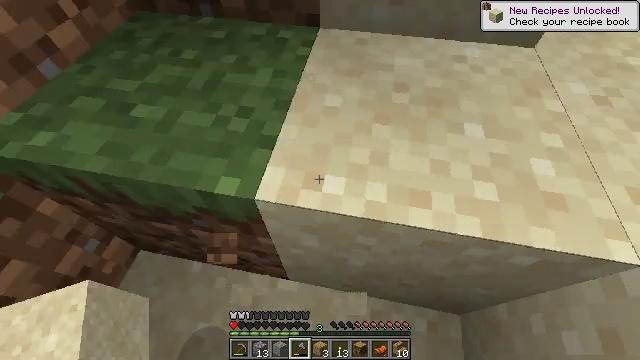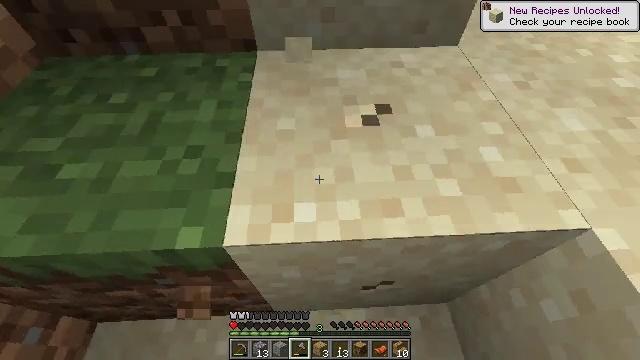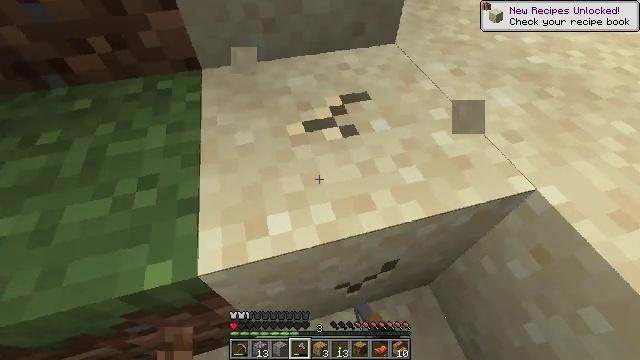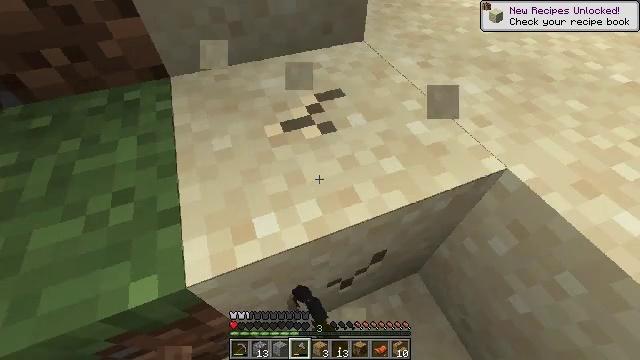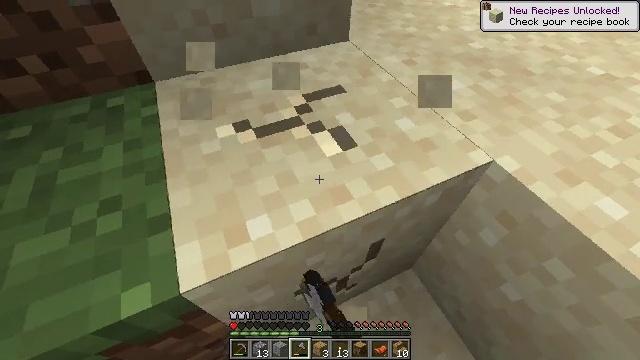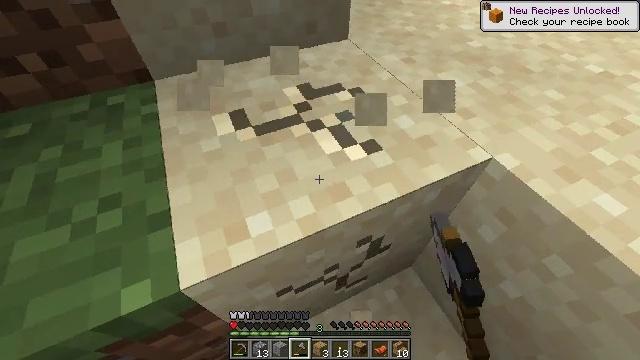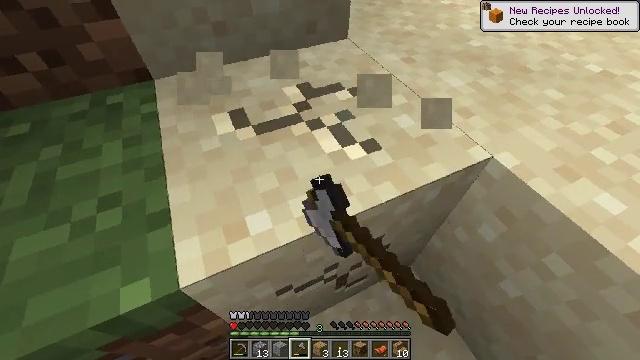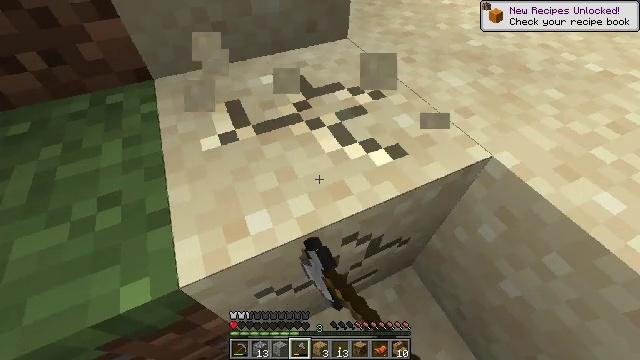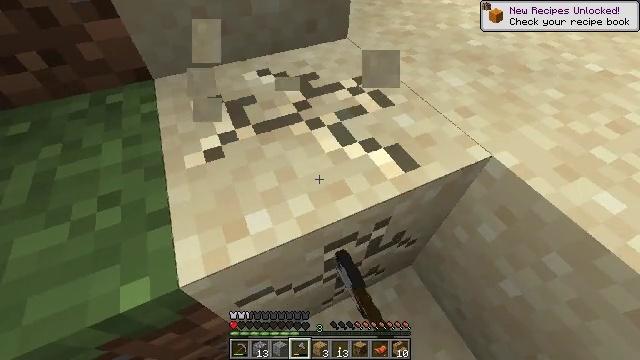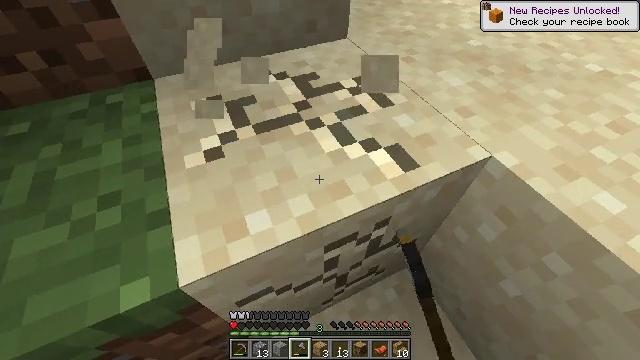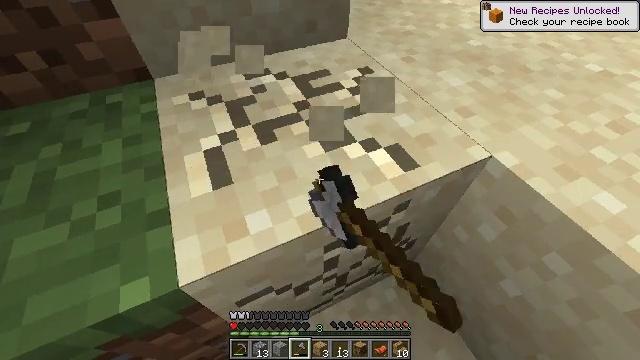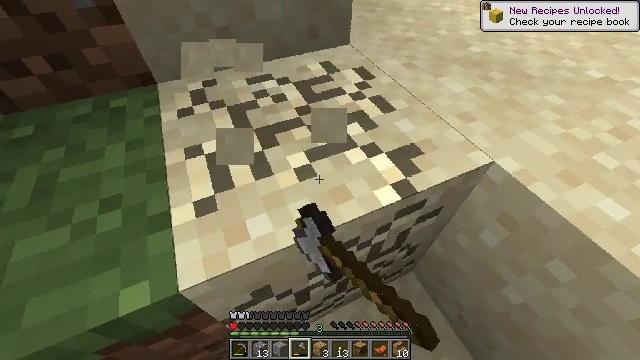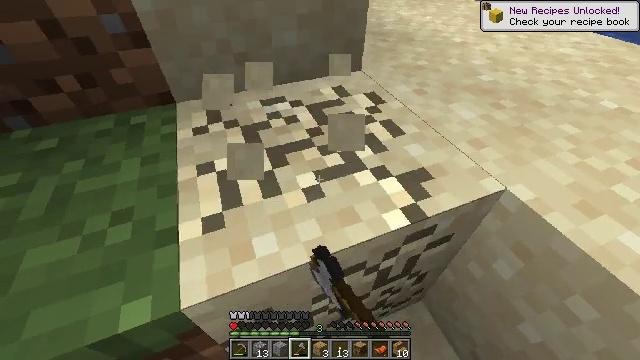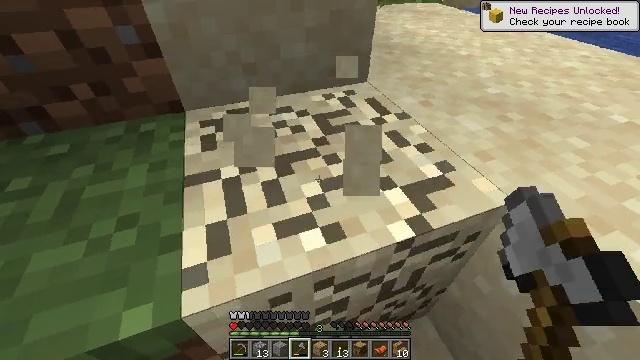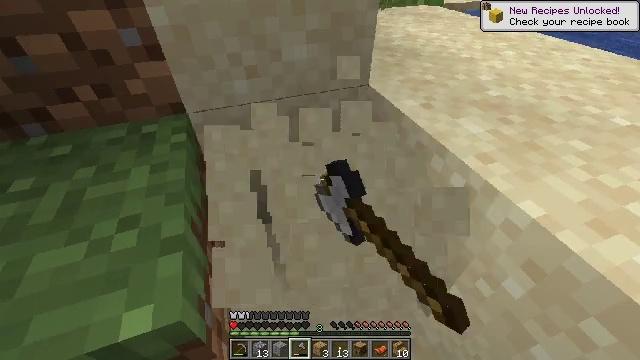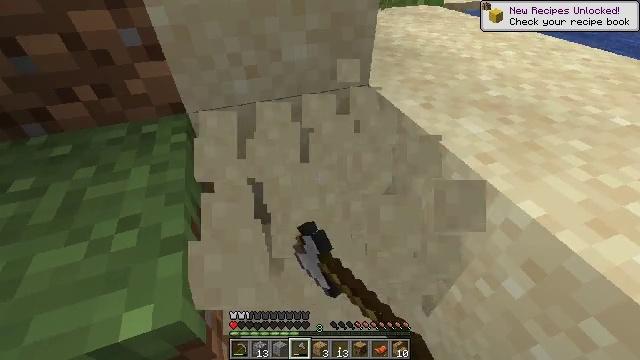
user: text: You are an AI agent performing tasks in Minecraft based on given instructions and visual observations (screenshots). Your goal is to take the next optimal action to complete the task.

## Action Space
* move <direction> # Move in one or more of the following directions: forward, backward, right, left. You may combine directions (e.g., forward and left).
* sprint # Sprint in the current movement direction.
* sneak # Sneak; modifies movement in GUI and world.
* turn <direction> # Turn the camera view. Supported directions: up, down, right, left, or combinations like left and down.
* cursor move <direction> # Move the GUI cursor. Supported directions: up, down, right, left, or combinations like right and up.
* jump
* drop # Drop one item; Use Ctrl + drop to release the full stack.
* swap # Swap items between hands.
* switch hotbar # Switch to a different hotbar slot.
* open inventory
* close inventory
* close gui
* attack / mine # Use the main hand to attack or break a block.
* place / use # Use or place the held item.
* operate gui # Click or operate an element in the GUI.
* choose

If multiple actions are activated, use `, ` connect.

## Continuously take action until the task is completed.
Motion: motion action
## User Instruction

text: Gather sand from the desert.
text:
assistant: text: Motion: move forward, turn right and up, attack / mine
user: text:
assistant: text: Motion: turn right and up, attack / mine
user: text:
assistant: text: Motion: turn right, attack / mine
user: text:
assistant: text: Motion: turn right, attack / mine
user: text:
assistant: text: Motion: attack / mine
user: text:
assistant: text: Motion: attack / mine
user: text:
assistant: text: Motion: attack / mine
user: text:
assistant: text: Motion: attack / mine
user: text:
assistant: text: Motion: attack / mine
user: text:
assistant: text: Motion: attack / mine
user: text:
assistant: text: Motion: turn up, attack / mine
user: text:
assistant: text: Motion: turn left and up, attack / mine
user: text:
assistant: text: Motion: turn left and up, attack / mine
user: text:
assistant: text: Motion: attack / mine
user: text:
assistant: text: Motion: attack / mine
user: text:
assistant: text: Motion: attack / mine
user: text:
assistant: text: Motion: attack / mine
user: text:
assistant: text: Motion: move forward, attack / mine
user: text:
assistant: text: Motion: move forward, attack / mine
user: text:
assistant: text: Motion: move forward, attack / mine
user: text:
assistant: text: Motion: move forward, attack / mine
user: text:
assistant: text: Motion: move forward, attack / mine
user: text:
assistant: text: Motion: attack / mine
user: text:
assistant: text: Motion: attack / mine
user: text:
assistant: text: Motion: attack / mine
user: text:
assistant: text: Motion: attack / mine
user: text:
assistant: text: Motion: attack / mine
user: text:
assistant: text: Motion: attack / mine
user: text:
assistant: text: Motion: attack / mine
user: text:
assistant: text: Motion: attack / mine